Question: Right now im trying to create a view like this (check image).

To ve honest, i cant even find the name to look something similar to this, already try with "cloud tags search view html css" with that keywords, but cant find something, a guide will be great
Onlye need the "right view" the part where the keyword tags are showed
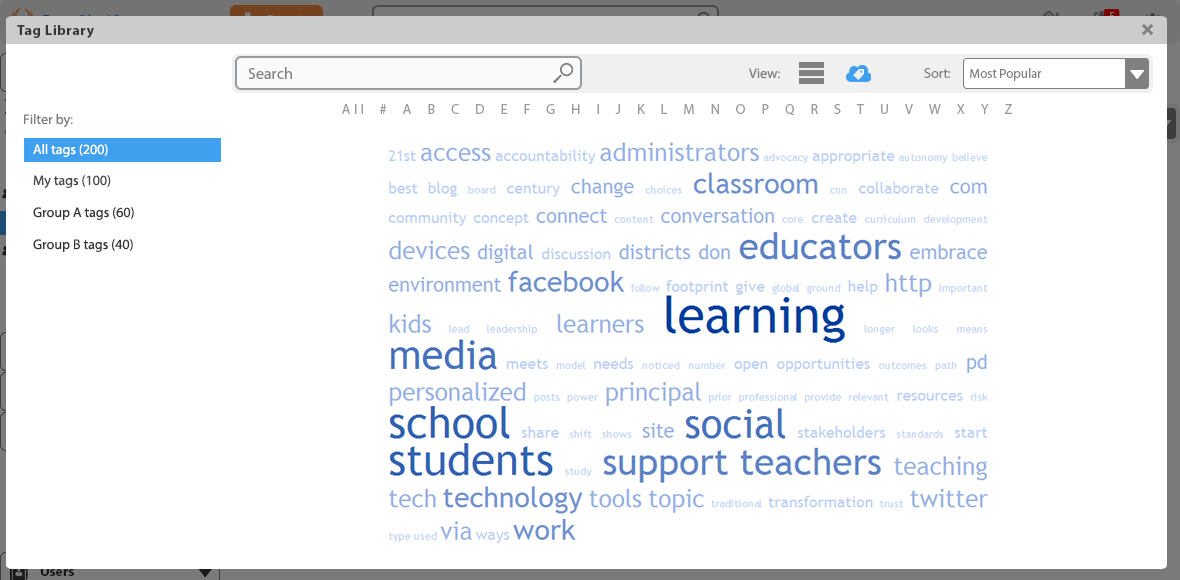
Answer: The tags in the right had view are generated from the server against a tag database, free text search or some other source medium. Typically when tags are displayed in a cloud they are 'weighted' against a metric ie. most frequently searched, applicable posts \ pages or any other weighting metric. Then these tags are generated using css classes to determine the sizing in the cloud.
For example your highest searching tag (or highest grossing) usually gets larger text sizes, colors and font weights. Whereas the lower grossing tags appear smaller, different shades and lower font weights.
Although not exactly a reputed source I came across this result:
<URL>
Searched by our favorite search engine with the term
Which does as listed above. However it is up to you how to generate the tags, colors and "weightings"